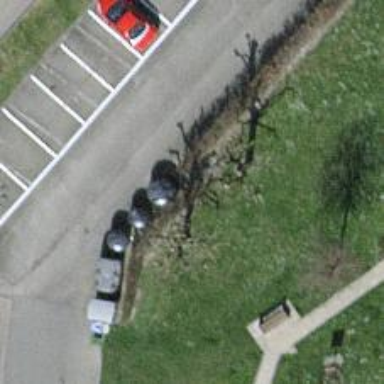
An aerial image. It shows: Hedge acting as barrier.